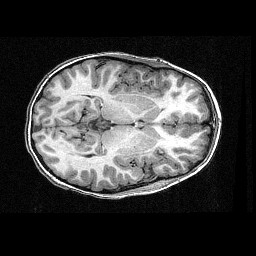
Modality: T1w
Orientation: axial
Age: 12
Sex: male
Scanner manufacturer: siemens
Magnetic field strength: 3 T
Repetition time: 2.3 s
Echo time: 0.00336 s